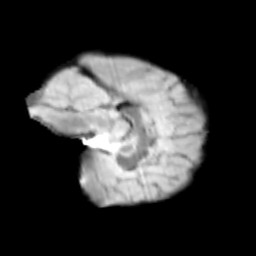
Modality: T2w
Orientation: sagittal
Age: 10
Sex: female
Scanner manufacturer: siemens
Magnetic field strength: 3 T
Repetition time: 3.8 s
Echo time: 0.07 s